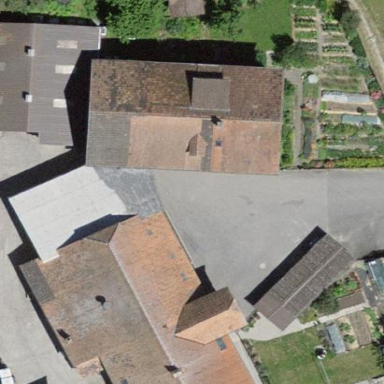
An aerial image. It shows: Farm building.